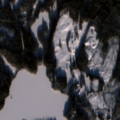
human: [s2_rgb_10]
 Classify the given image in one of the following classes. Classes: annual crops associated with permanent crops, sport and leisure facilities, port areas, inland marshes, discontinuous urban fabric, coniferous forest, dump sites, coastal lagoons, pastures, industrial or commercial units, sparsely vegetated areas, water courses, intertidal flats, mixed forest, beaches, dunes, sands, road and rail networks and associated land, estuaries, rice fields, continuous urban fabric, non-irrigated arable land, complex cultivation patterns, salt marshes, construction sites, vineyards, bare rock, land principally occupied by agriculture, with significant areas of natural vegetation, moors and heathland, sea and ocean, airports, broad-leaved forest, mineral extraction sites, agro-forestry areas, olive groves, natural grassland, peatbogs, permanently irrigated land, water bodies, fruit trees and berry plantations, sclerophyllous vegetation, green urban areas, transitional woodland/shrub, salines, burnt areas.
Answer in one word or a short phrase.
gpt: land principally occupied by agriculture, with significant areas of natural vegetation, coniferous forest, mixed forest, water bodies